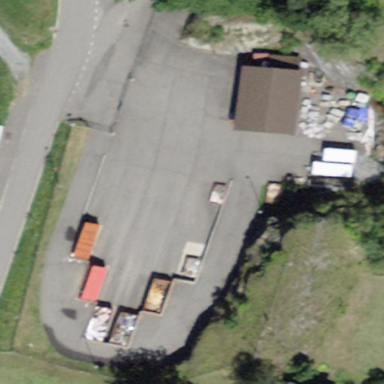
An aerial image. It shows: Recycling center that accepts scrap metal.